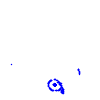
Particle: kaon